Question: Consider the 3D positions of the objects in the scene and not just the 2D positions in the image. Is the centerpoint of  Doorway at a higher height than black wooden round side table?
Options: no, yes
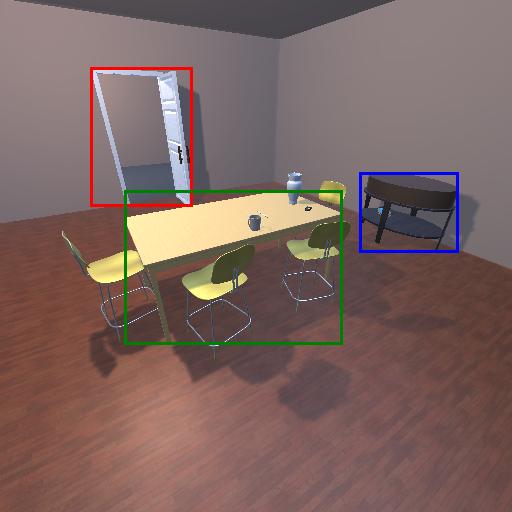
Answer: no